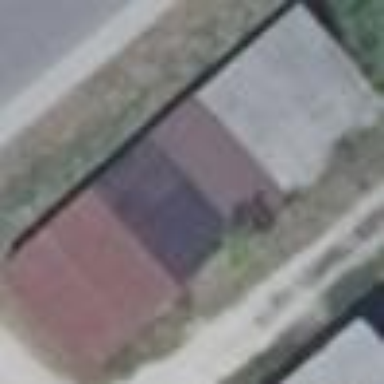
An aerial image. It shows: Group of garages.